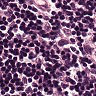
Metastatic tissue present: no